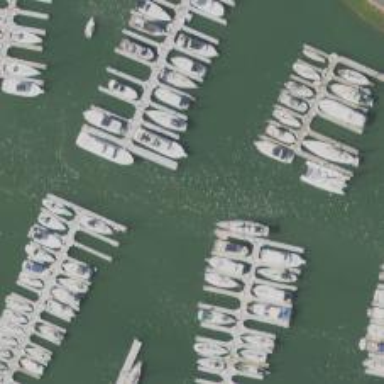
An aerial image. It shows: Marina on leisure land.